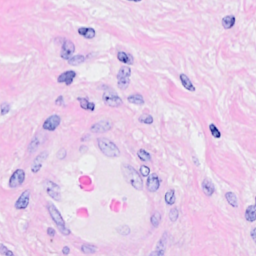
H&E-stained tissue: Breast